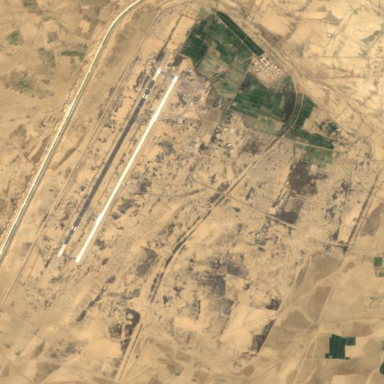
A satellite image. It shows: Military airfield near airport. It is enclosed by fence.